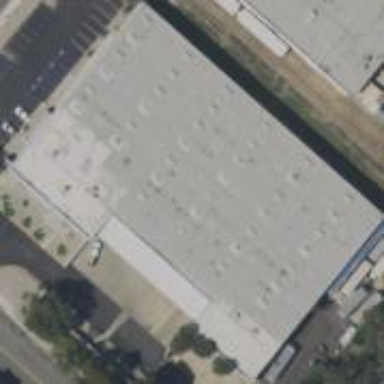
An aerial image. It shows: Commercial building.